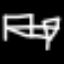
Label: bed